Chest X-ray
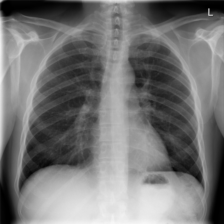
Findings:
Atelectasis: negative
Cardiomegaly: negative
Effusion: negative
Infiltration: negative
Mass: negative
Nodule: negative
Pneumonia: negative
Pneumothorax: negative
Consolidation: negative
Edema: negative
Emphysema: negative
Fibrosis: negative
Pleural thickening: negative
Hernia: negative